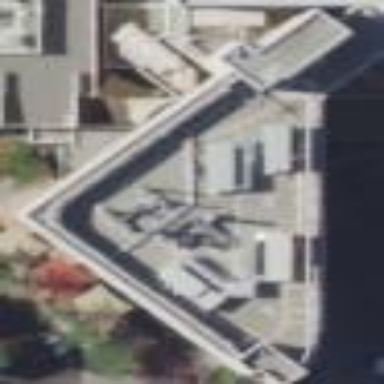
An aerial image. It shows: Hospital building.